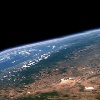
Label: land